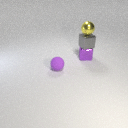
small purple rubber sphere in front of small purple metal cube